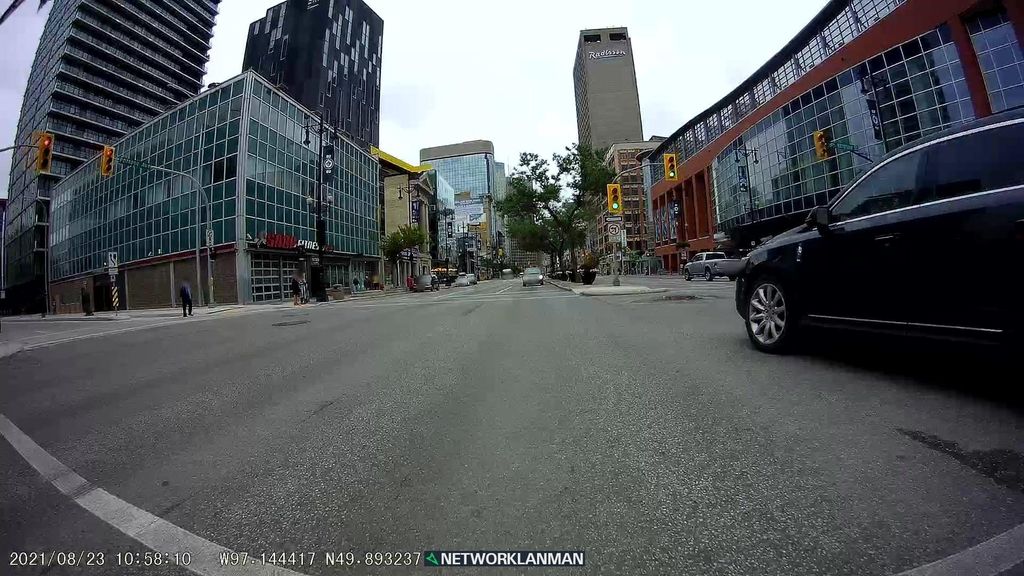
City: winnipeg